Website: apple
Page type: payment
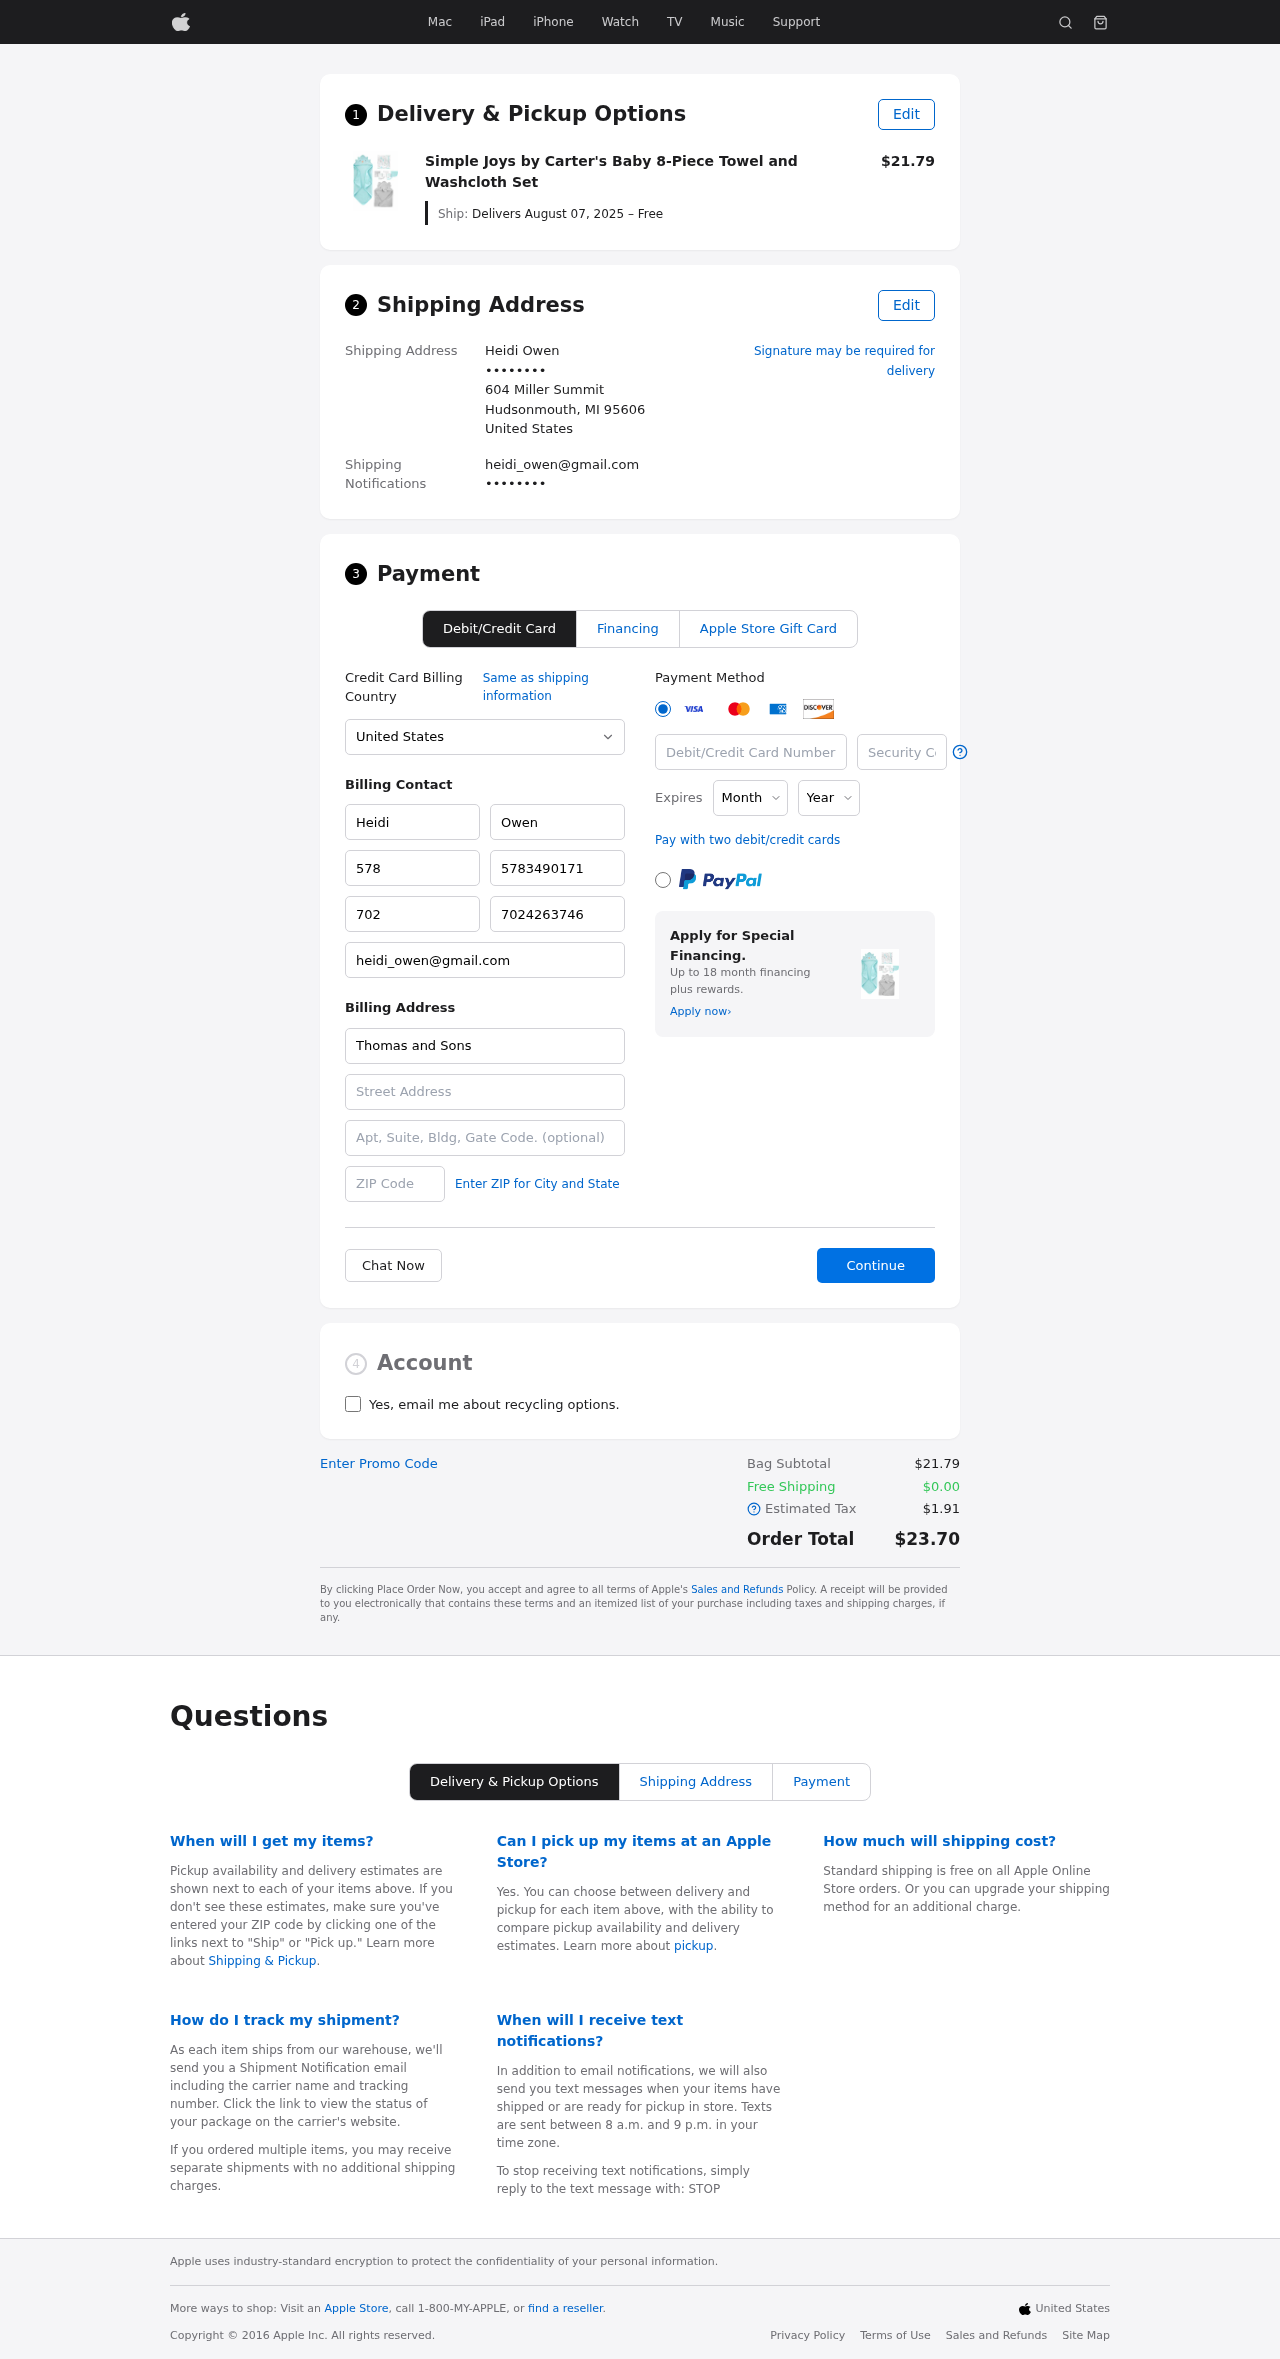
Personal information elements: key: PII_CARD_CVV
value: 626
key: PII_CARD_EXPIRY_MONTH
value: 10
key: PII_CARD_EXPIRY_YEAR
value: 27
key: PII_CARD_NUMBER
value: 2224 1747 5129 8562
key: PII_CITY_STATE_ZIP
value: Hudsonmouth, MI 95606
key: PII_COMPANY
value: Thomas and Sons
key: PII_COUNTRY
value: United States
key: PII_EMAIL
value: heidi_owen@gmail.com
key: PII_EMAIL2
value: heidi_owen@gmail.com
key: PII_FIRSTNAME
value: Heidi
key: PII_FULLNAME
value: Heidi Owen
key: PII_LASTNAME
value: Owen
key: PII_PHONE3
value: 5783490171
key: PII_PHONE_ALT
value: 7024263746
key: PII_PHONE_ALT_AREA
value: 702
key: PII_PHONE_AREA
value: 578
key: PII_SECURITY_CODE
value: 45255
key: PII_STREET
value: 604 Miller Summit
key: PII_PHONE
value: ••••••••
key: PII_PHONE2
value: ••••••••
Product elements: key: PRODUCT1_NAME
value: Simple Joys by Carter's Baby 8-Piece Towel and Washcloth Set
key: PRODUCT1_PRICE
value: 21.79
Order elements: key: ORDER_DELIVERY_DATE
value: Delivers August 07, 2025 – Free
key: ORDER_SUBTOTAL
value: $21.79
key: ORDER_SHIPPING_COST
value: $0.00
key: ORDER_TAX
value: $1.91
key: ORDER_TOTAL
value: $23.70